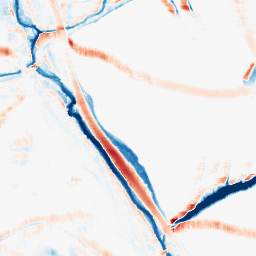
Category: morphological
Decomposition family: morphological_square
Decomposition parameters: operation: average
size: 15
Upsampling method: sinc_hamming
Upsampling parameters: scale: 2
kernel_size: 16
Upsampling scale: 2